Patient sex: M
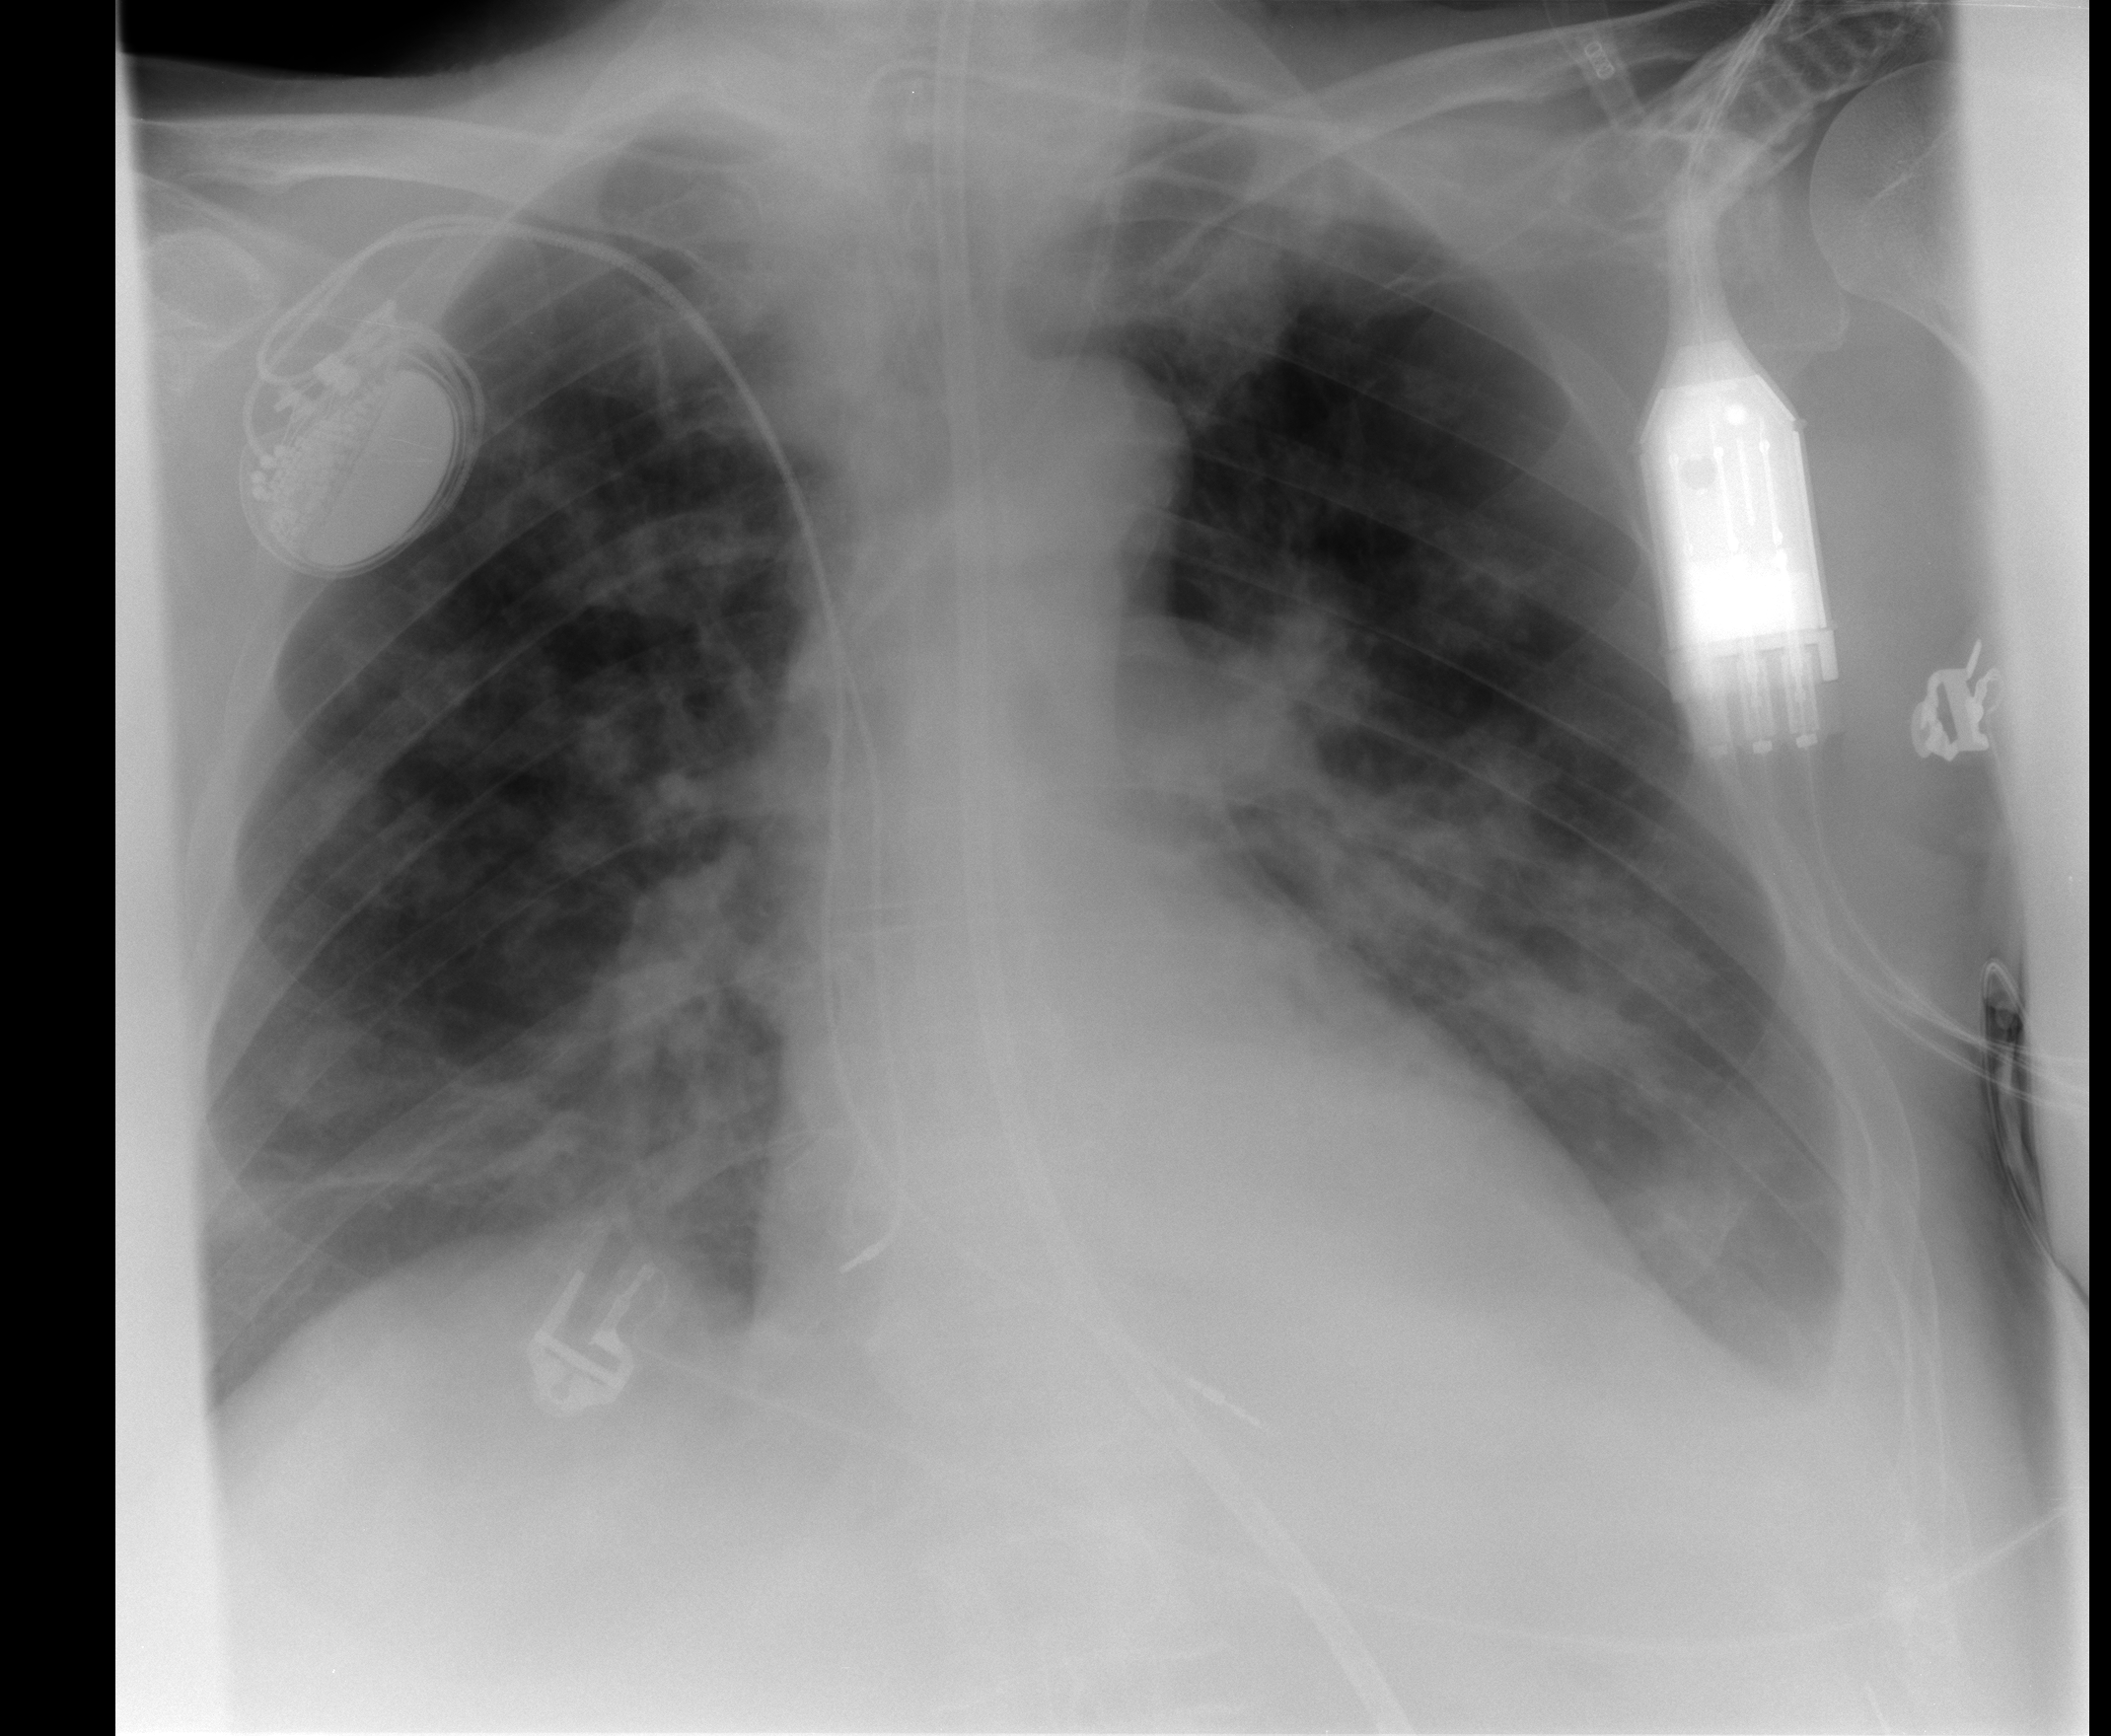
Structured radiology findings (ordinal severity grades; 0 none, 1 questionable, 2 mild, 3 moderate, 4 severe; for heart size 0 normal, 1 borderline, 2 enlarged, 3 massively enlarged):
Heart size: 0
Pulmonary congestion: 2
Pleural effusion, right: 0
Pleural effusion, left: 0
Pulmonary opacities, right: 2
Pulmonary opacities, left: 2
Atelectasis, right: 2
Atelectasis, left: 2